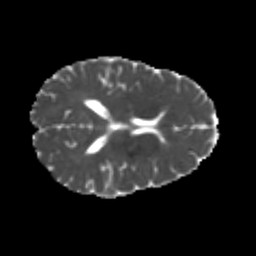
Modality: MD
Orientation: axial
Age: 22
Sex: female
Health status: healthy
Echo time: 0.074 s